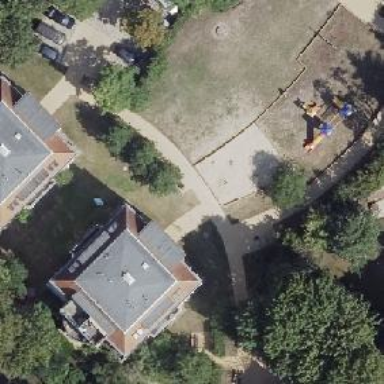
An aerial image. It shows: Playground area for leisure activities on the land.